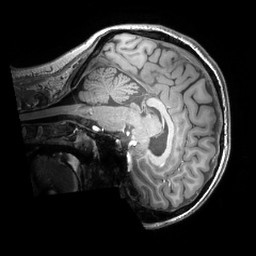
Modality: T1w
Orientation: sagittal
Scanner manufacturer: philips
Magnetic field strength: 7 T
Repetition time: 0.008 s
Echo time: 0.001974 s